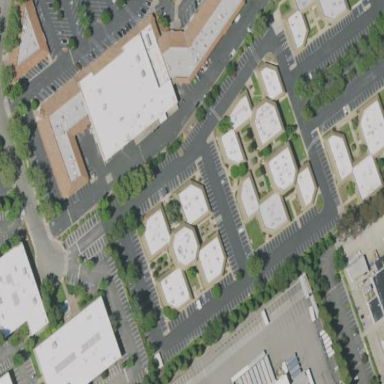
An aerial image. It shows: Retail area.